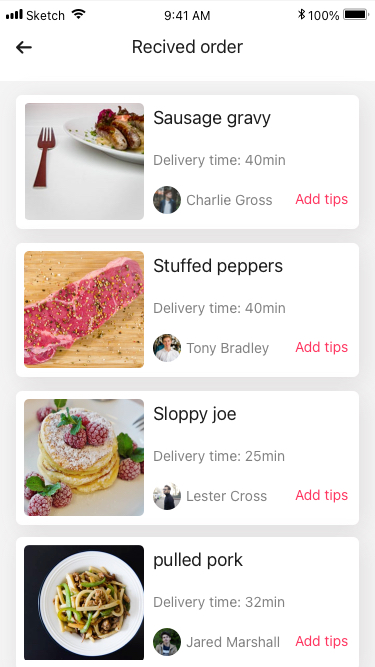
Text in this UI design:
Sausage gravy
Charlie Gross
Delivery time: 40min
Add tips
Stuffed peppers
Tony Bradley
Delivery time: 40min
Add tips
Sloppy joe
Lester Cross
Delivery time: 25min
Add tips
pulled pork
Jared Marshall
Delivery time: 32min
Add tips